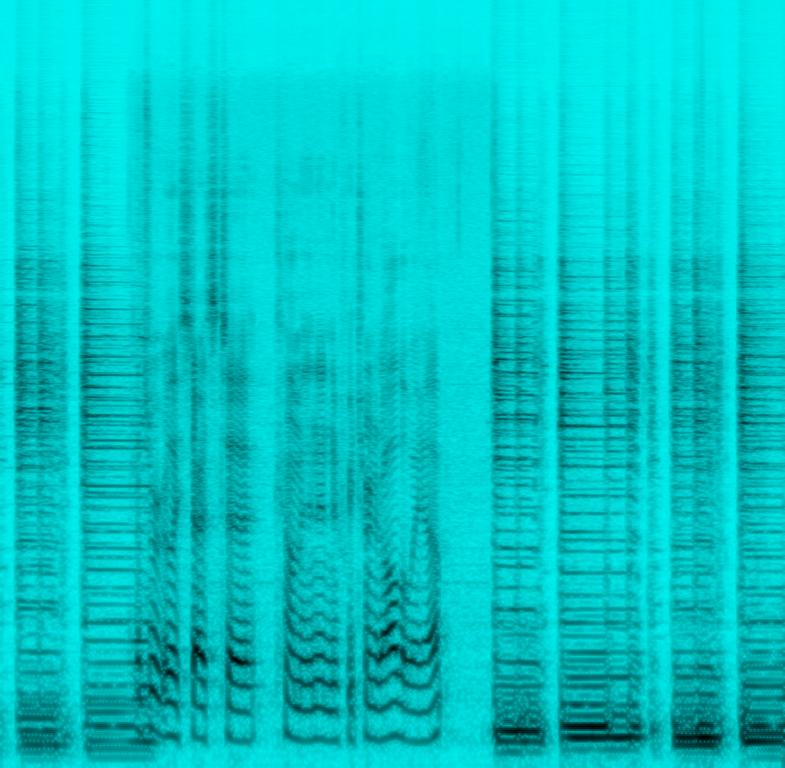
This is a gear showcase jam. Firstly, the performer describes the sound effect that is achieved when the octave pedal is connected to the electric guitar. Then, he starts to play a simple tune with a crunchy sound. Parts of the recording where the performer is not speaking can be used as electric guitar samples in beat-making.